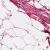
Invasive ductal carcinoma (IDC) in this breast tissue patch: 0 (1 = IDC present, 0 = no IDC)